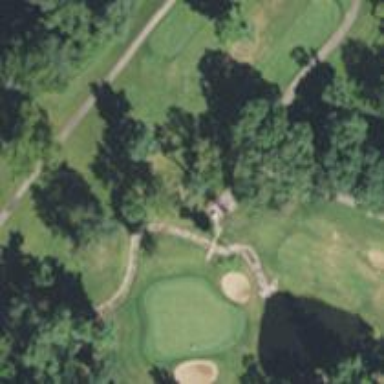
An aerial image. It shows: Path used for both walking and golf.